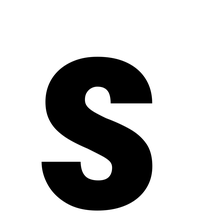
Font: Roboto_Condensed_ExtraBold